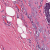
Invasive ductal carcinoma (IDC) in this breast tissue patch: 0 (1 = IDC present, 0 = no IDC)